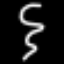
Label: squiggle